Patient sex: M
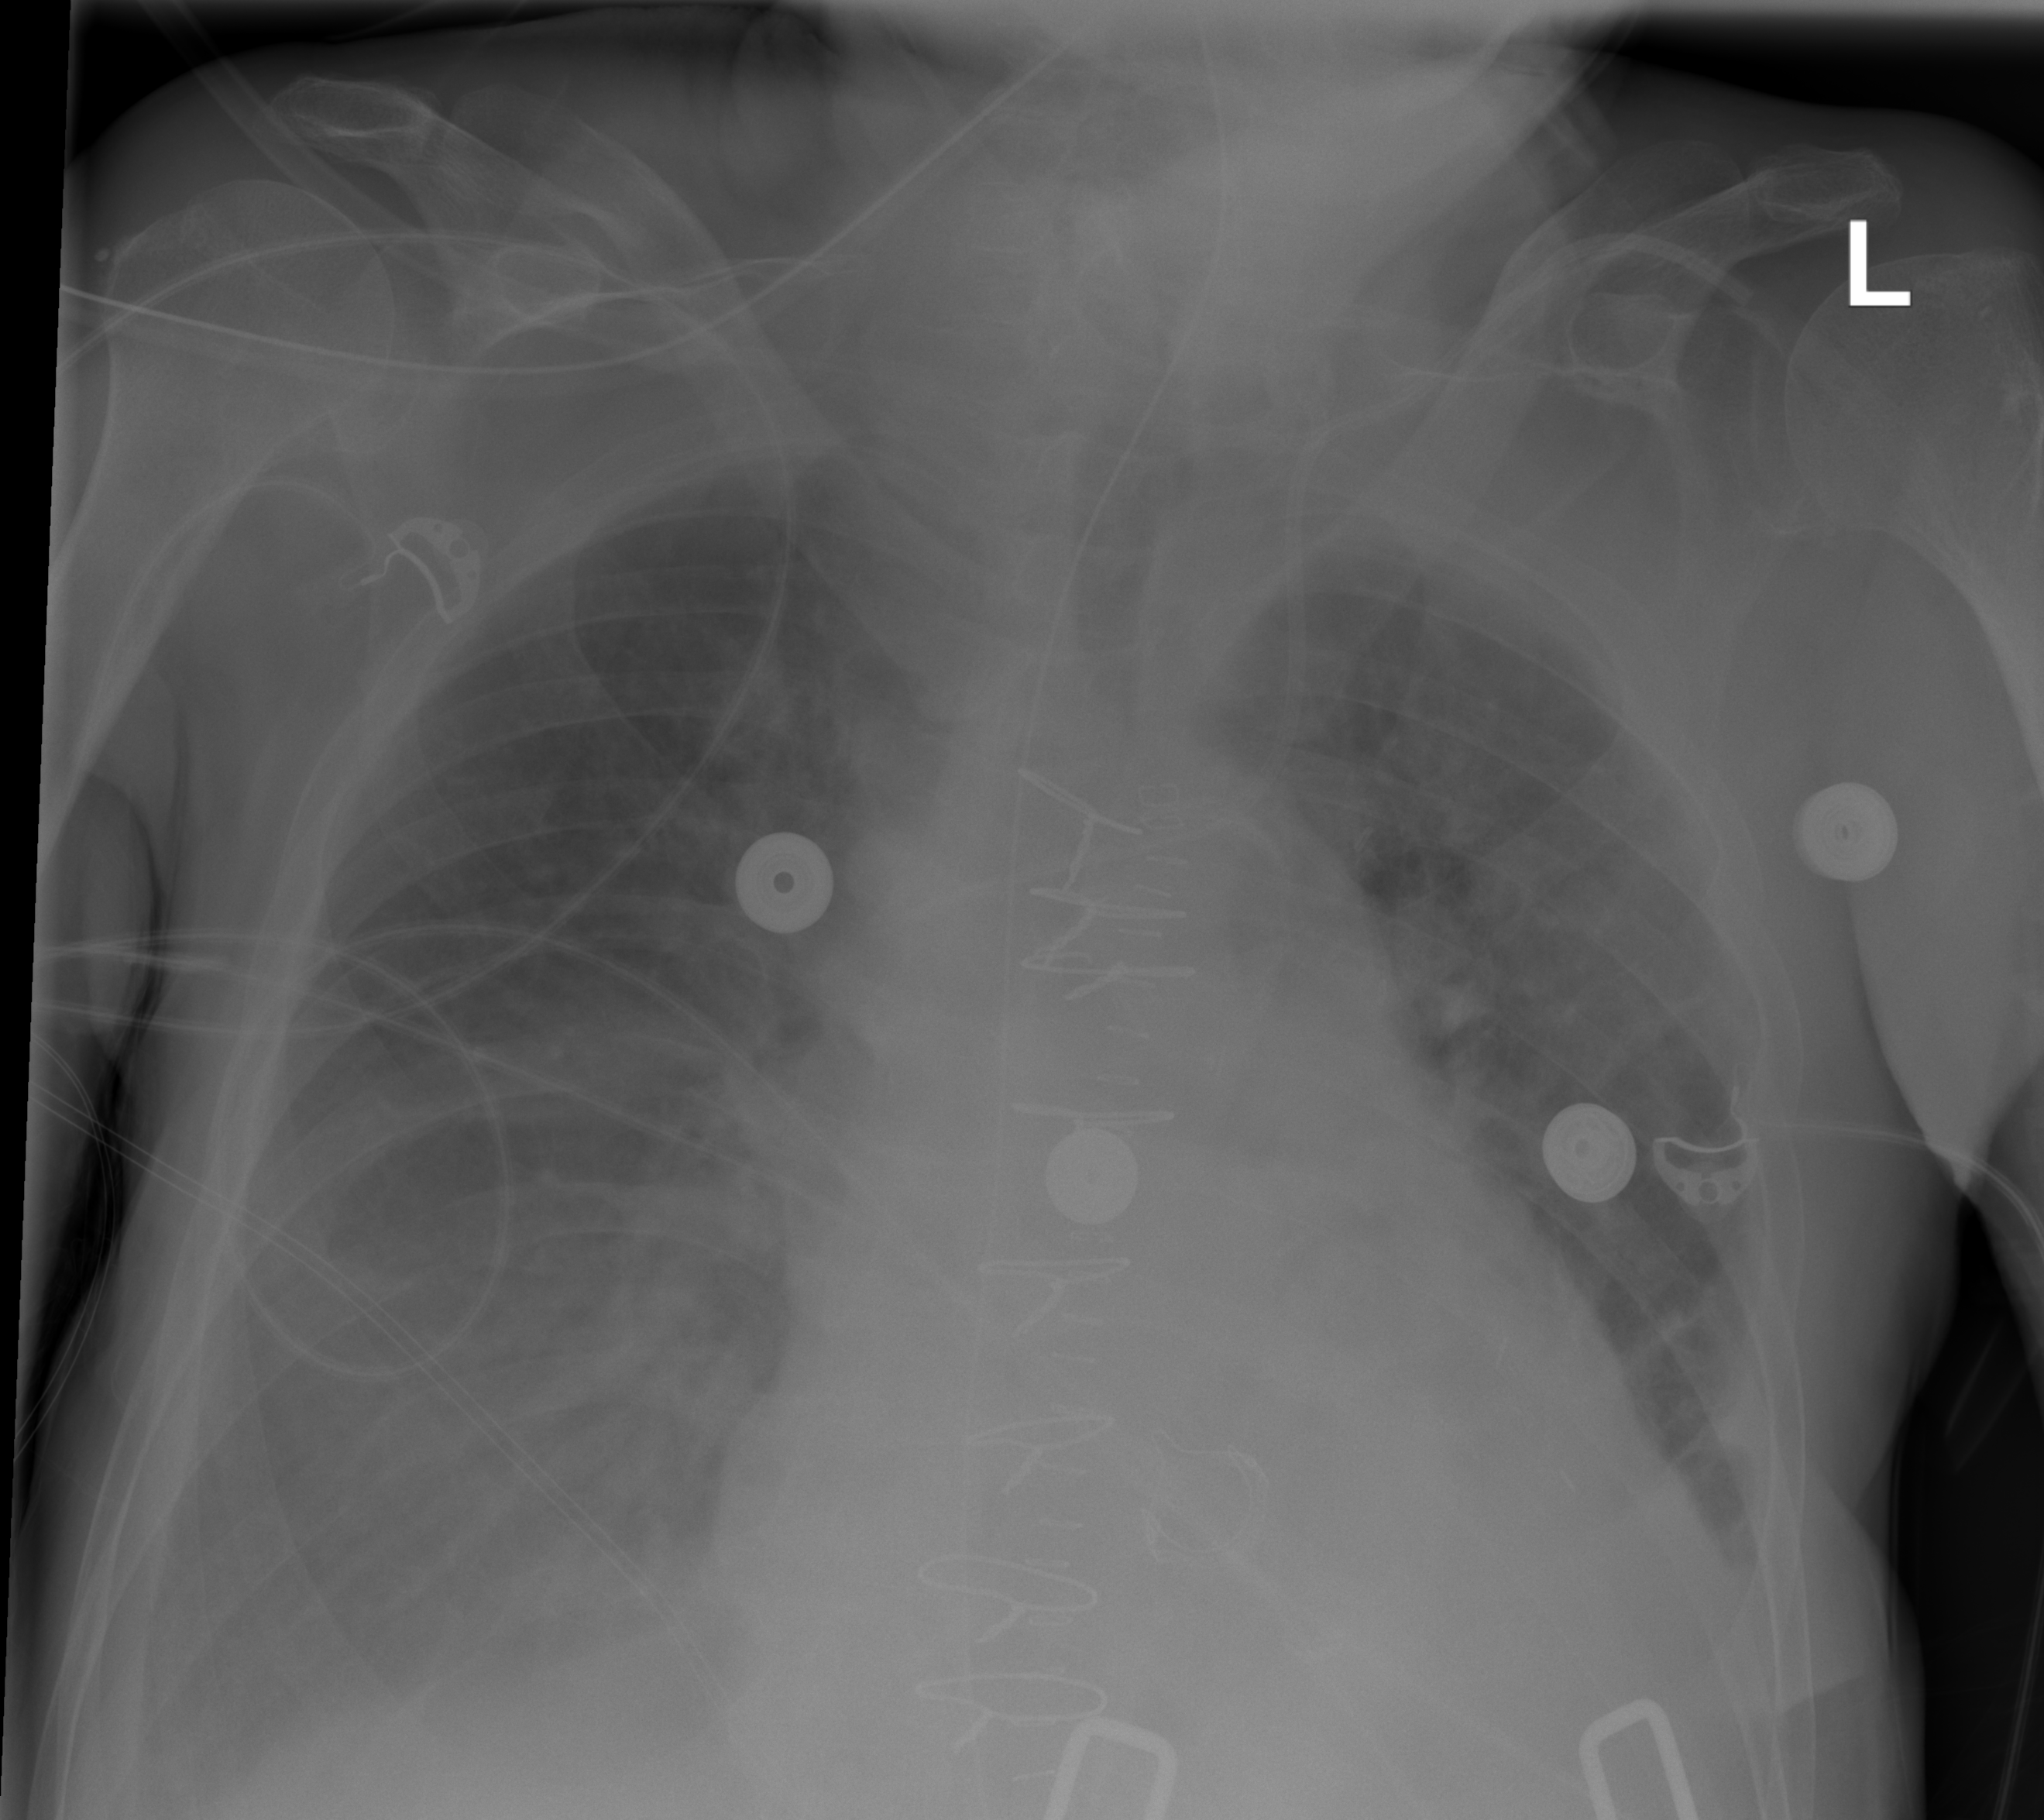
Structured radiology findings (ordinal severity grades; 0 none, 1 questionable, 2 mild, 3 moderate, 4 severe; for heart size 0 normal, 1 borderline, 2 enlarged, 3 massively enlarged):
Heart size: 2
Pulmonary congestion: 2
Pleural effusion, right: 0
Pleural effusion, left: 2
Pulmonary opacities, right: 2
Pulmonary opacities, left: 2
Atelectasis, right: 2
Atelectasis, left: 2